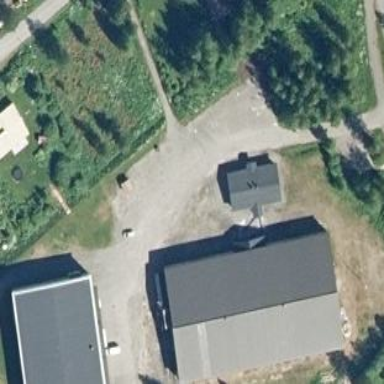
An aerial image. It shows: Sports centre building.